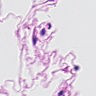
Metastatic tissue present: no